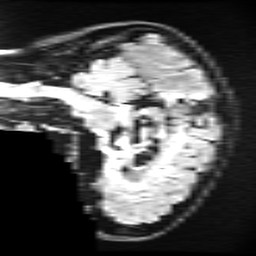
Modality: FLAIR
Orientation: sagittal
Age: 44
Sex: female
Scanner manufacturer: ge
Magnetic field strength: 3 T
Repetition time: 11 s
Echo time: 0.1497 s